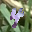
Label: 4